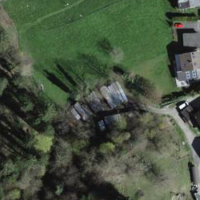
EUNIS habitat code: 44
Species observed at this site:
Cotinus coggygria